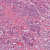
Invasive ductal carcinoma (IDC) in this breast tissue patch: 1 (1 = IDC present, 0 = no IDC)